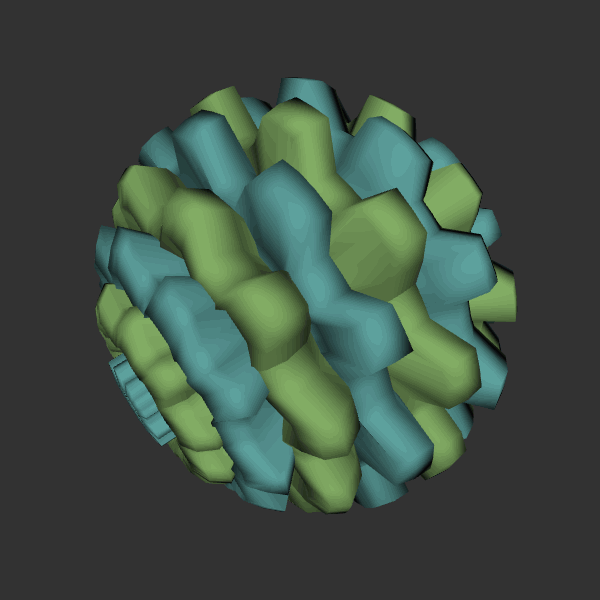
Background: dark